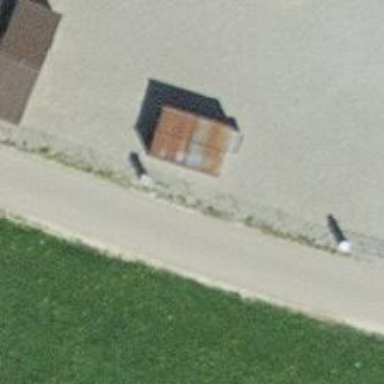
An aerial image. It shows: Fence.